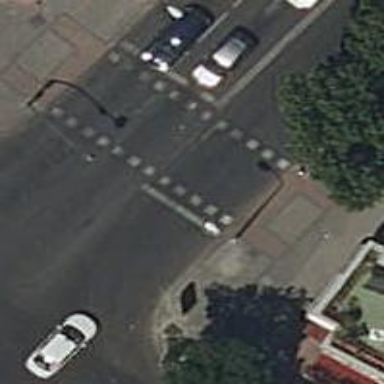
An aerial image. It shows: Footway with asphalt surface featuring zebra crossing.